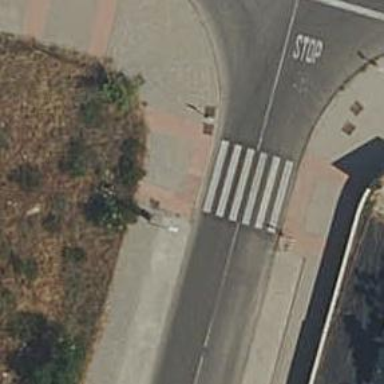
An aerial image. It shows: Pedestrian crossing with zebra markings on the footway.